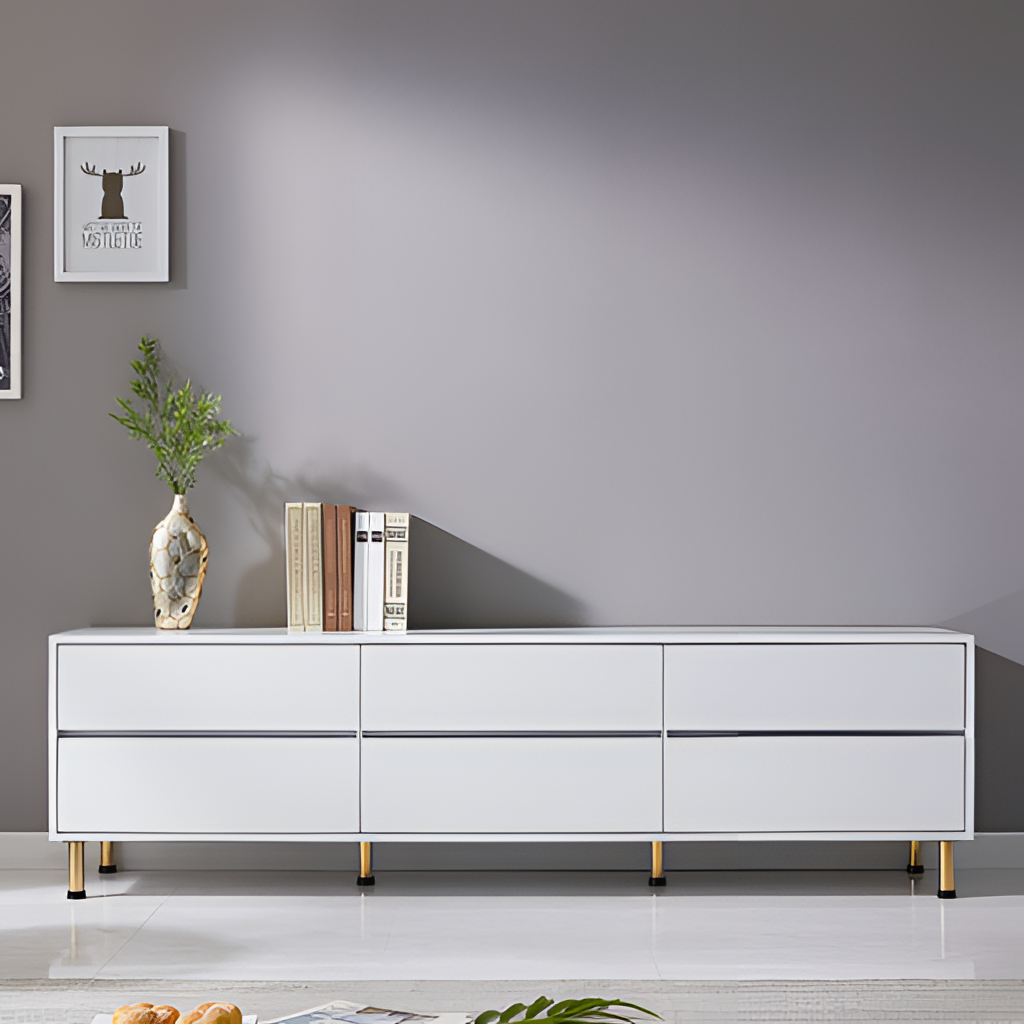
living room, wood dresser, gray paint wallpaper, with solid pattern, tile flooring, with large square pattern, contemporary